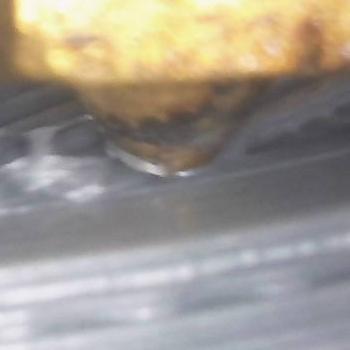
Flow rate: 188%